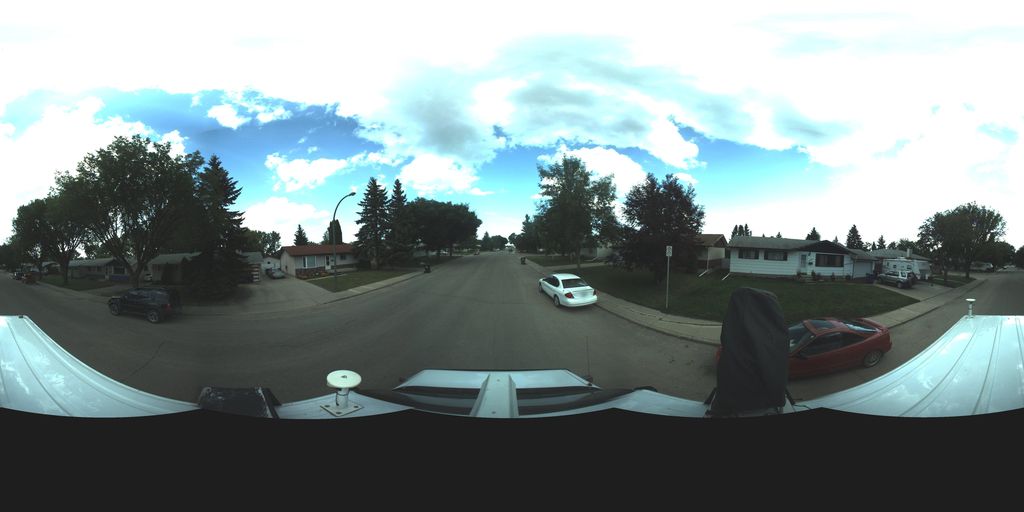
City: saskatoon